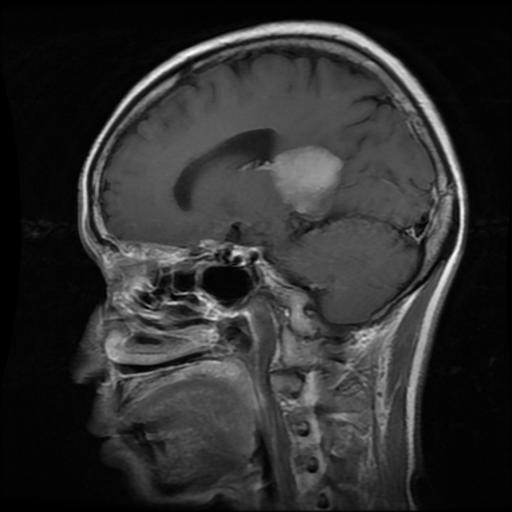
Label: meningioma